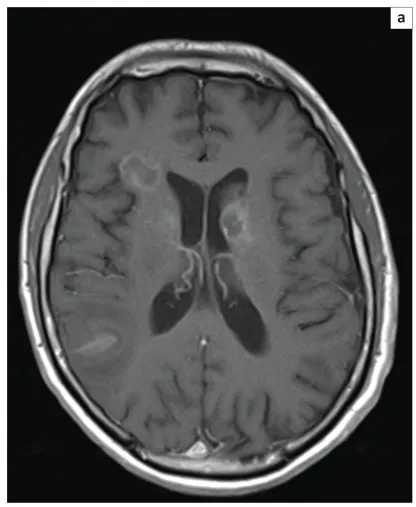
Post-gadolinium contrast enhanced T1 axial slices from MR brain performed 2 months following the initial clinical presentation. The patient had been commenced on MATRix chemotherapy. Sub-ependymal lesions. Are demonstrated with a significant improvement in the size of all lesions since the last examination. New high signal on T1 imaging (not demonstrated) may represent post-treatment interval haemorrhage.
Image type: radiology (mri)